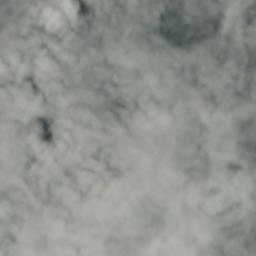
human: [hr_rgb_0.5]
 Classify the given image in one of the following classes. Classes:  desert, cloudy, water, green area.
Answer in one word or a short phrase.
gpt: cloudy